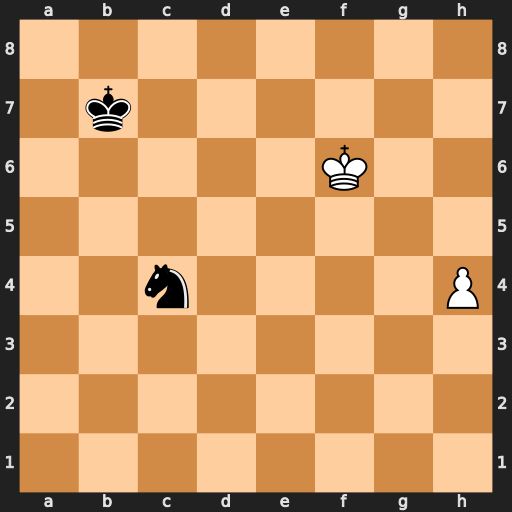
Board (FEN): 8/1k6/5K2/8/2n4P/8/8/8
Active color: w
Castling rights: -
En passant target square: -
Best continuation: h5 Ne3 Kg5